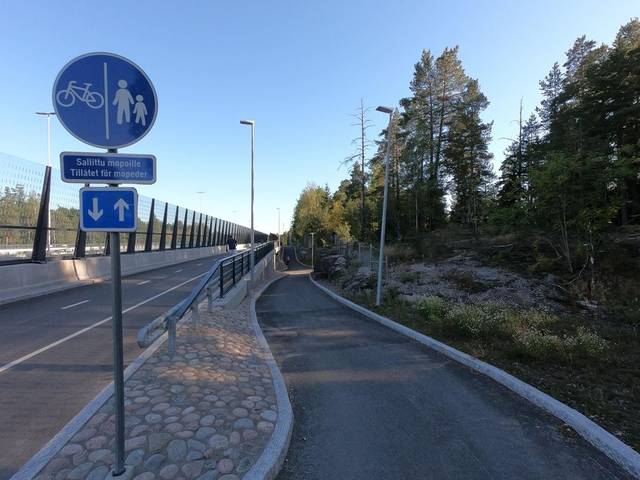
Region: Finland
Coordinates: 60.196, 24.806